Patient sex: M
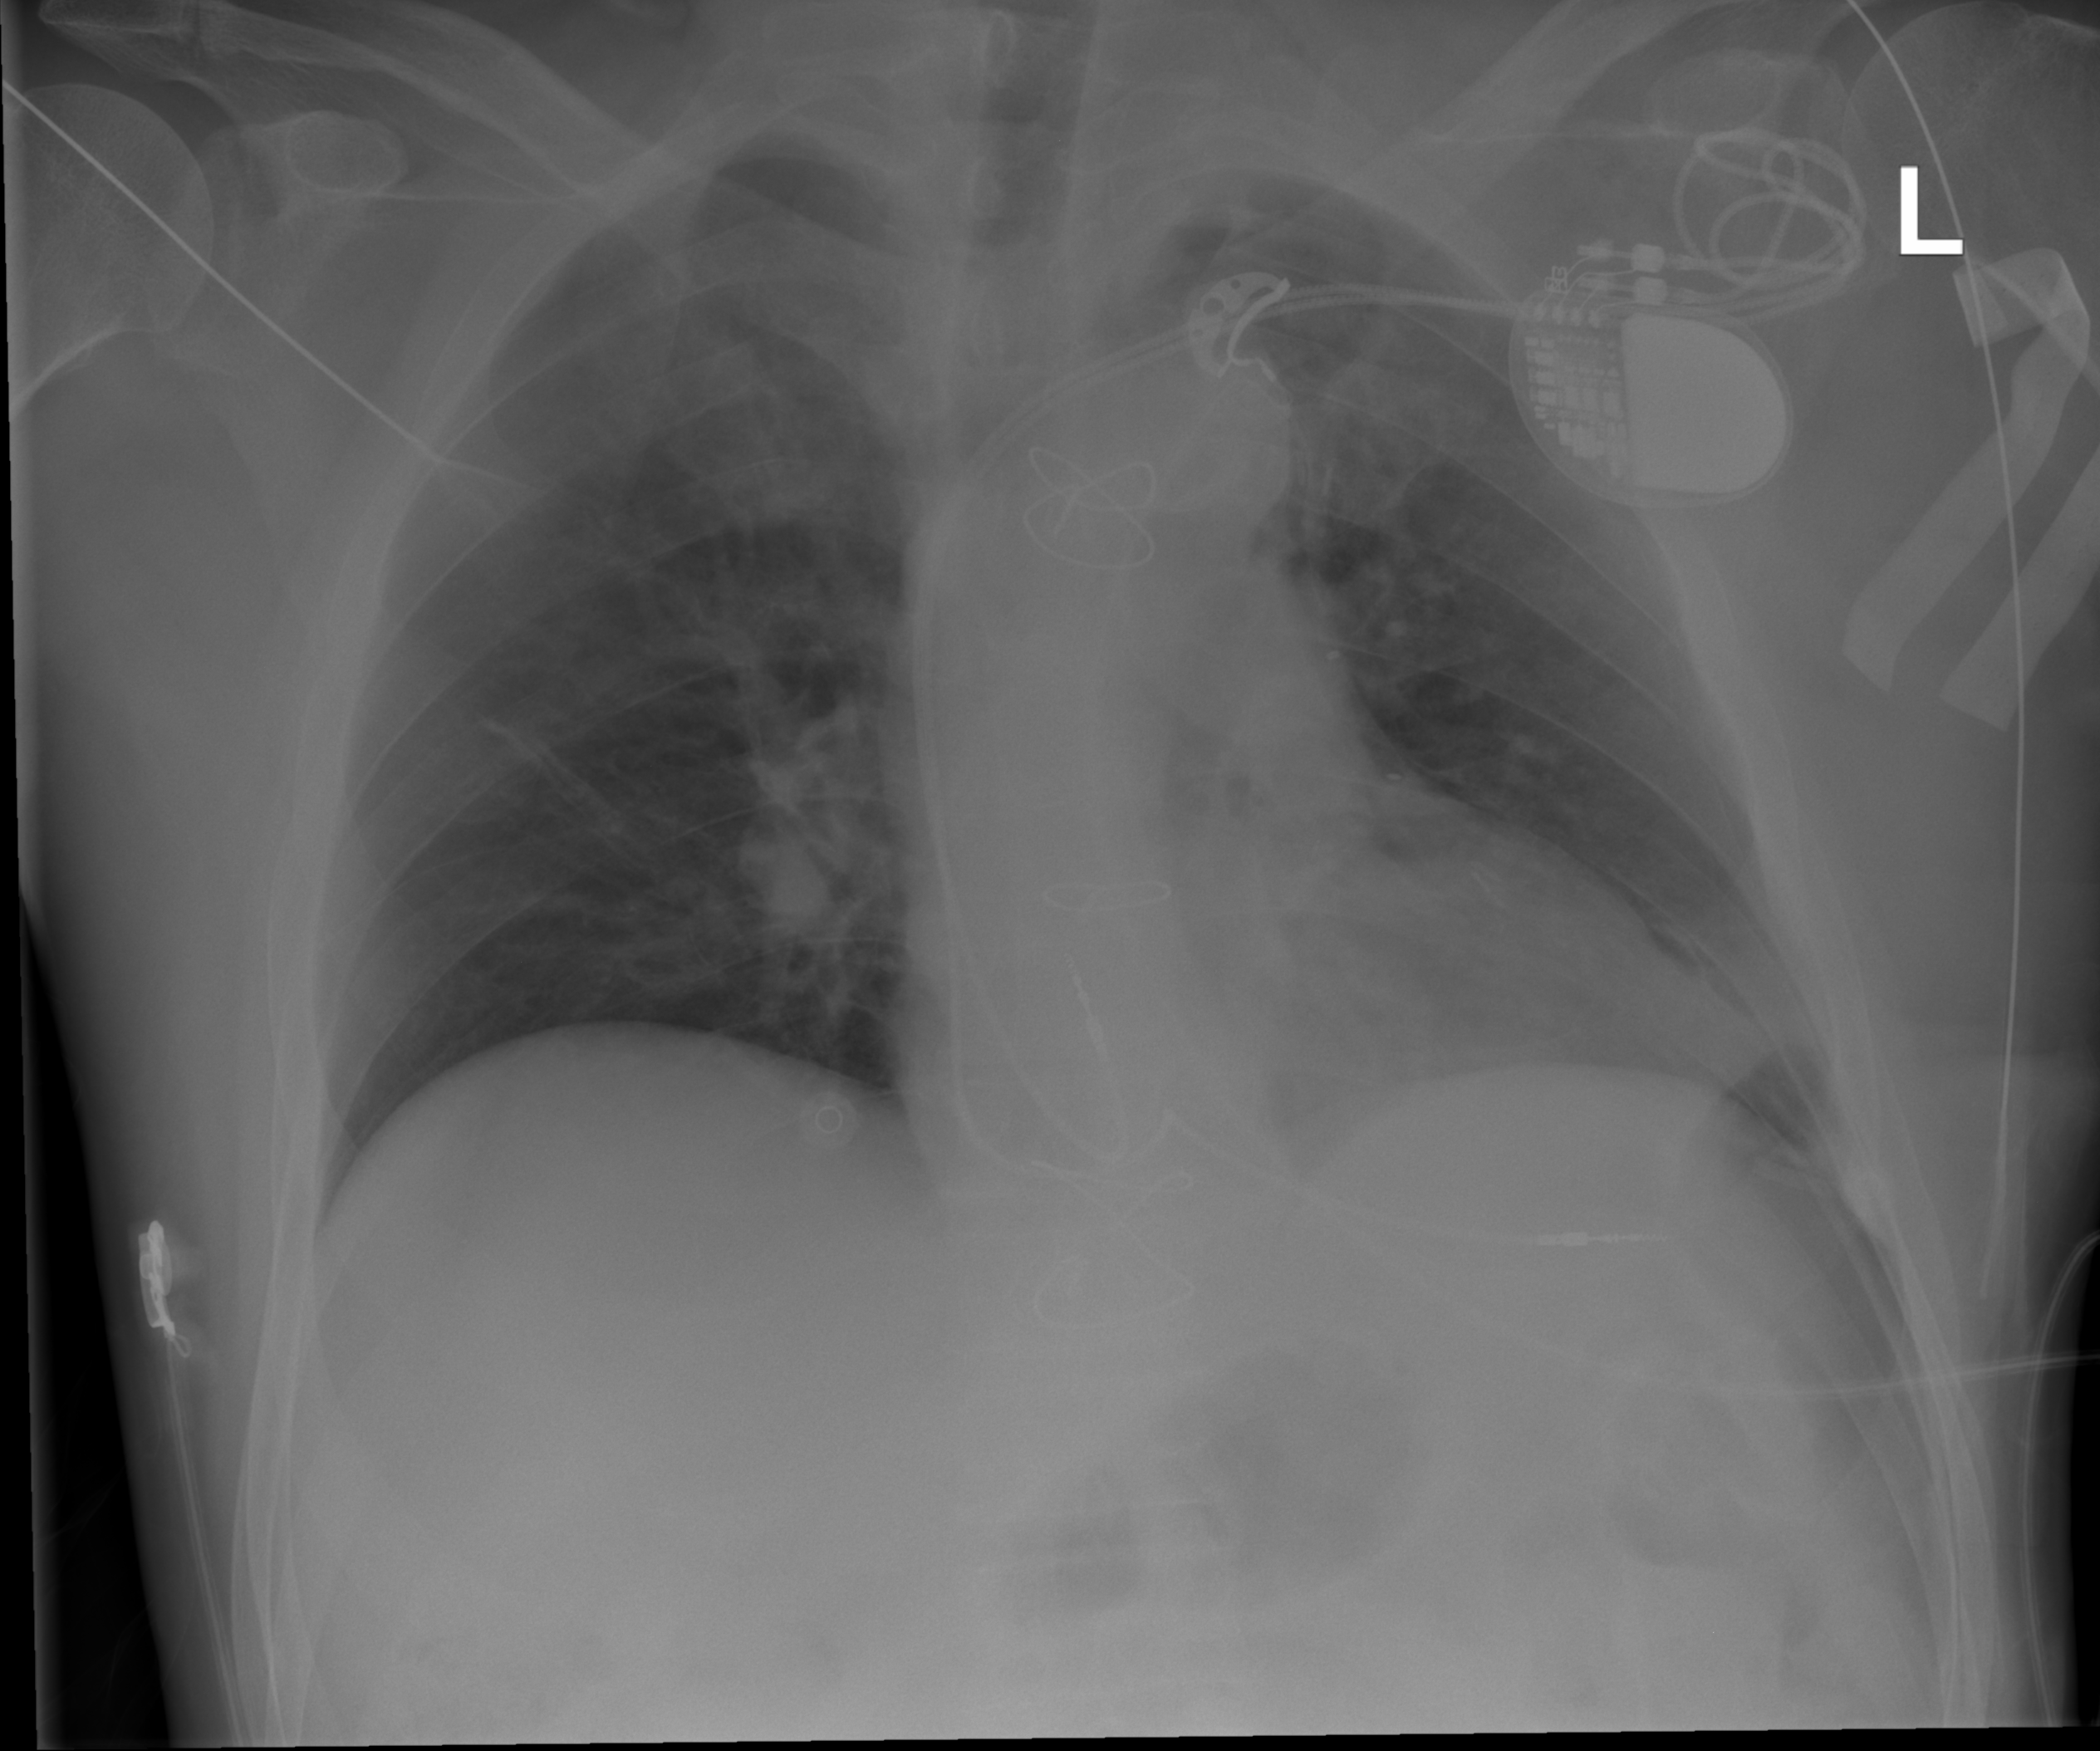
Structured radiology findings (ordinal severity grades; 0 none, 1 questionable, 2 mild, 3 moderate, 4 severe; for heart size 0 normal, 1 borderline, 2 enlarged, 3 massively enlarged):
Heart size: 0
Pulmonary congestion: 2
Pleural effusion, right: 0
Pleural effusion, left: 0
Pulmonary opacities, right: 0
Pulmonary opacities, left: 0
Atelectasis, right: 0
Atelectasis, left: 0